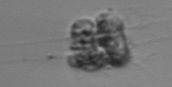
Label: Leptocylindrus_mediterraneus